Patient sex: M
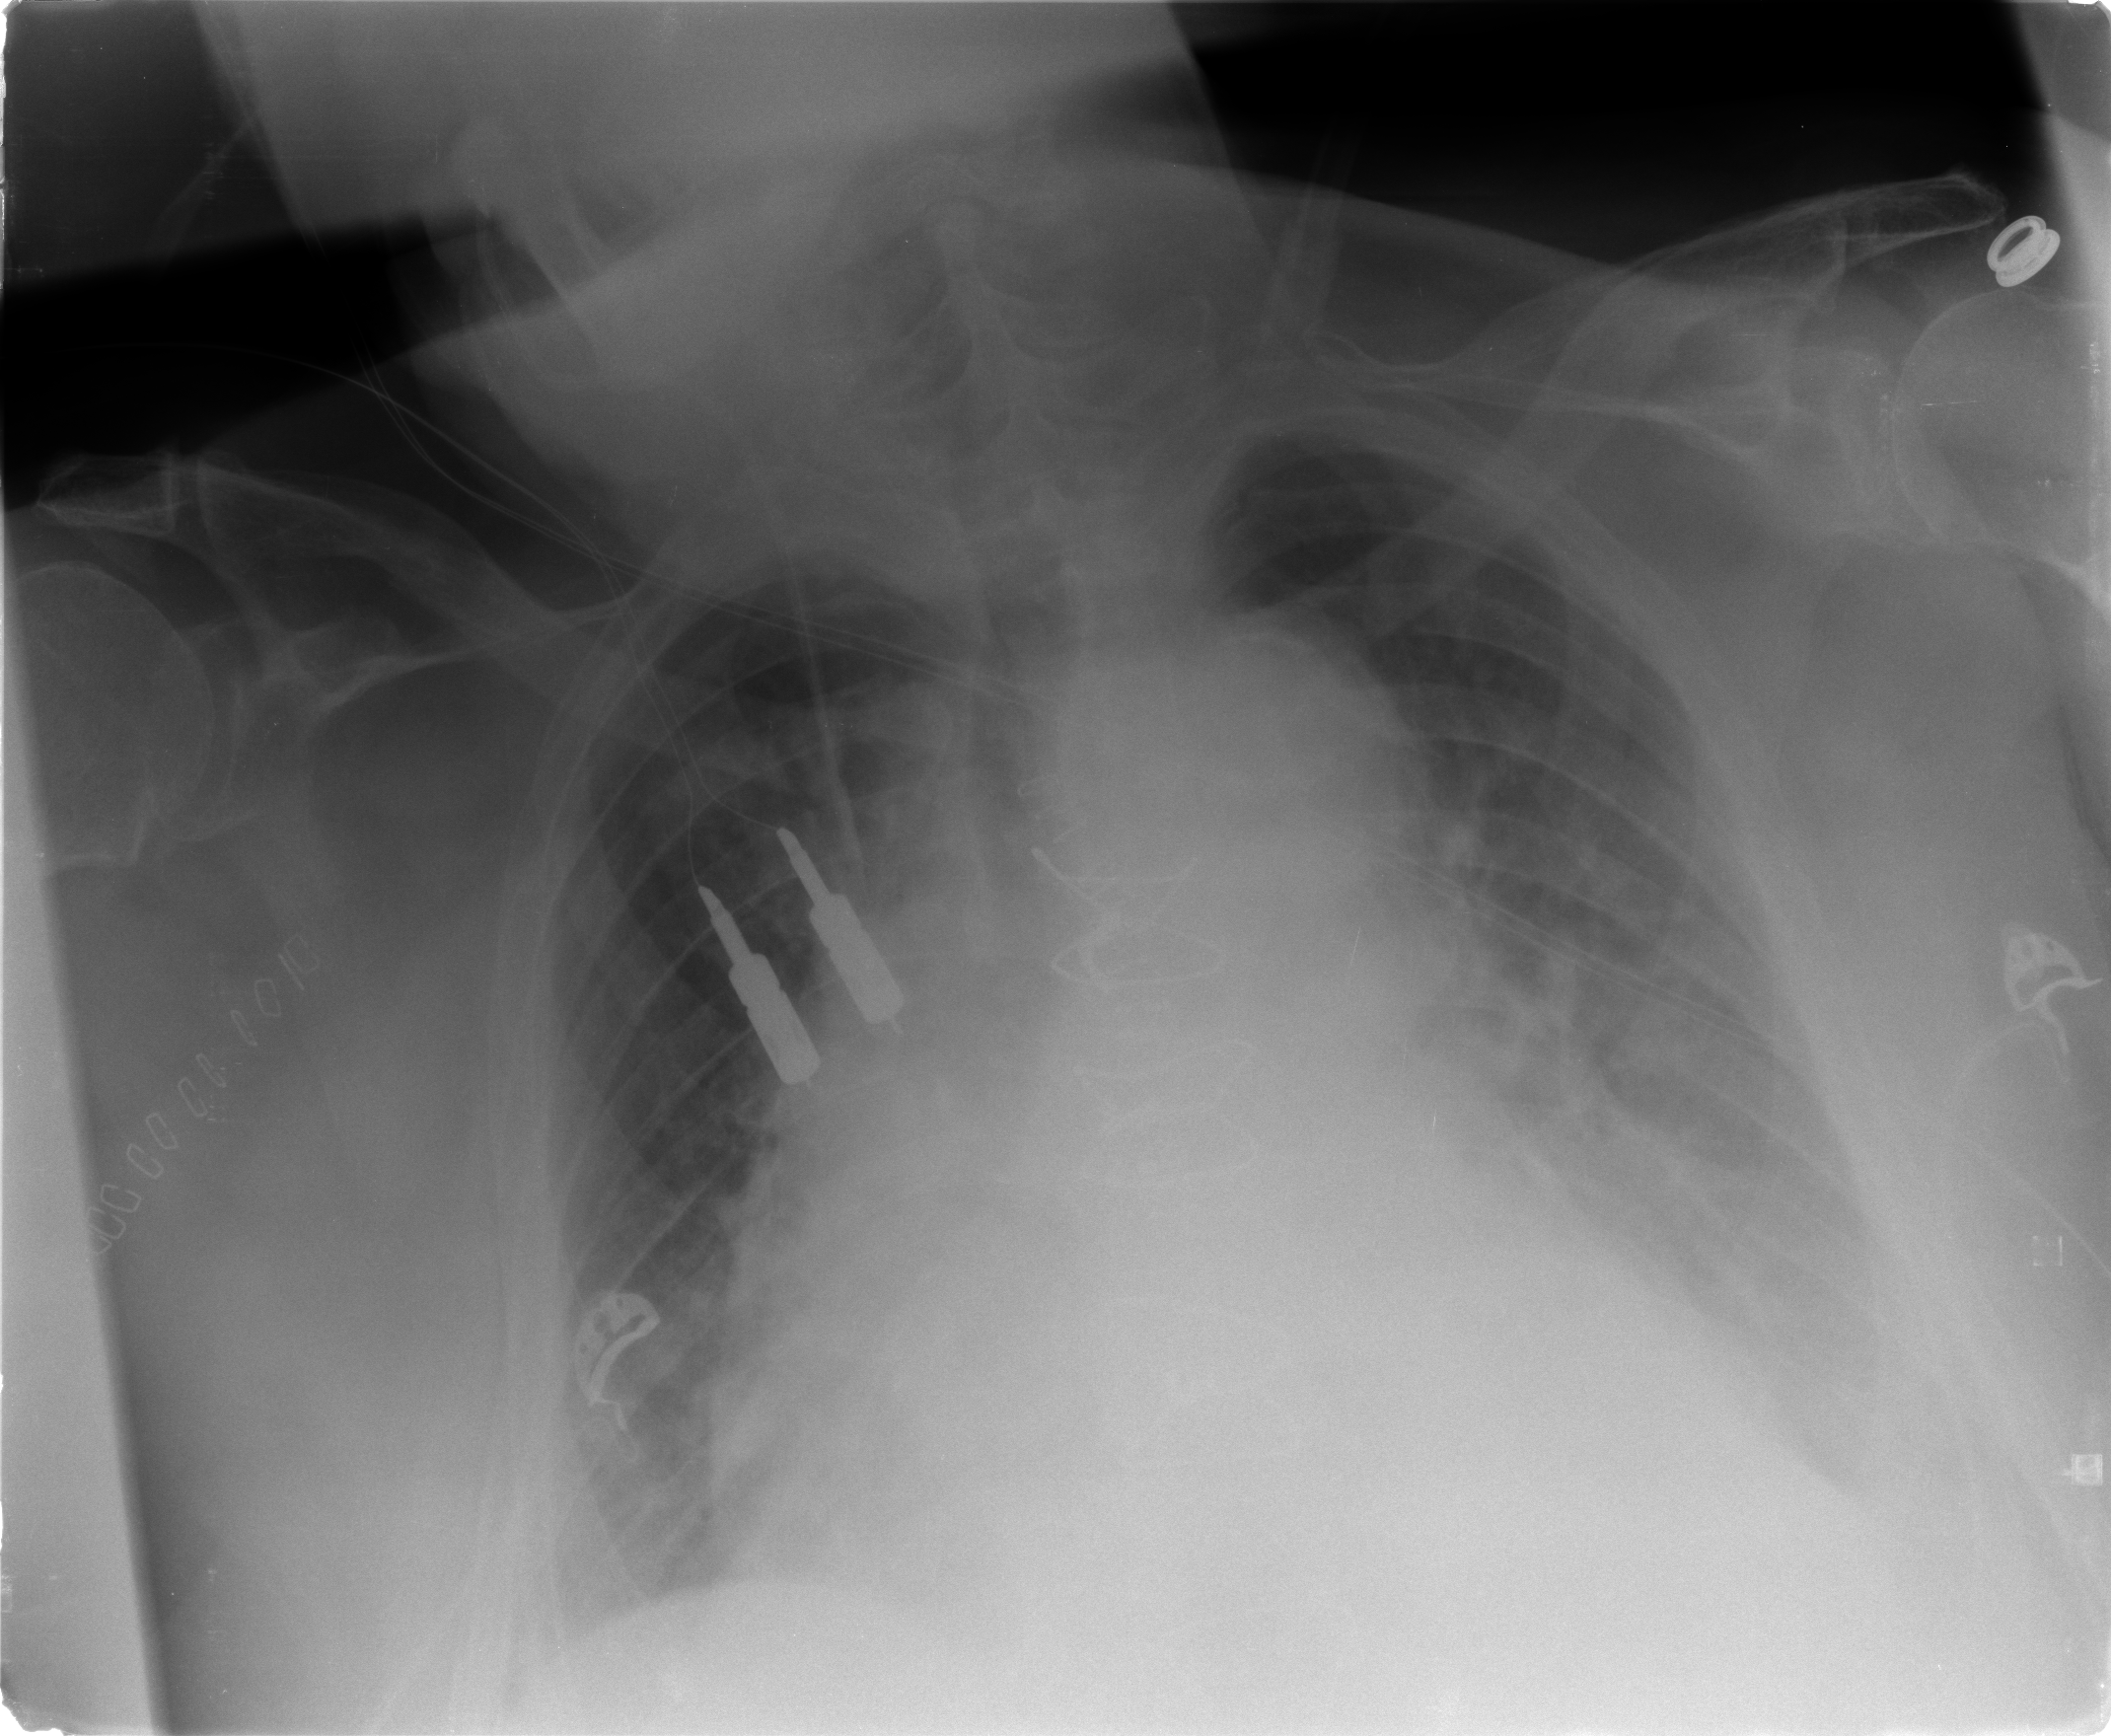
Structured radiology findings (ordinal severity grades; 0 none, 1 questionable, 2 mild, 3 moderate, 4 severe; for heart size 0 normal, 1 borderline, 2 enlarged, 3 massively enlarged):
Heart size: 2
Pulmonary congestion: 0
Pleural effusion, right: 2
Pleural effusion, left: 2
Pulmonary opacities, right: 0
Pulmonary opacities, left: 0
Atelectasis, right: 2
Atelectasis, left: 2